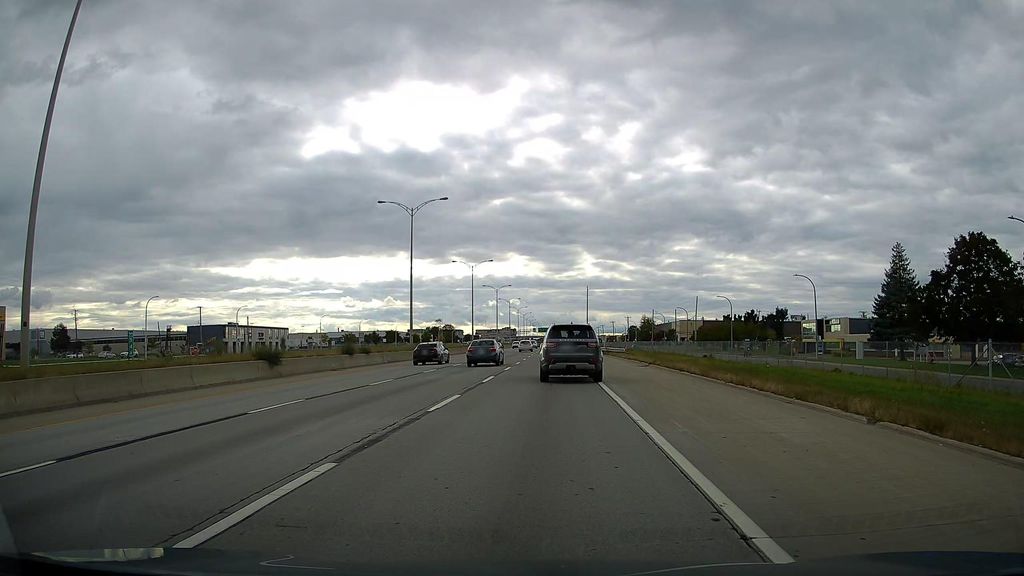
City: montreal